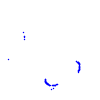
Particle: proton